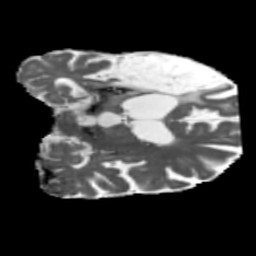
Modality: MD
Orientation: coronal
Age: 71
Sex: male
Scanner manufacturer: siemens
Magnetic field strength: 3 T
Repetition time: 5.47 s
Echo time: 0.0854 s